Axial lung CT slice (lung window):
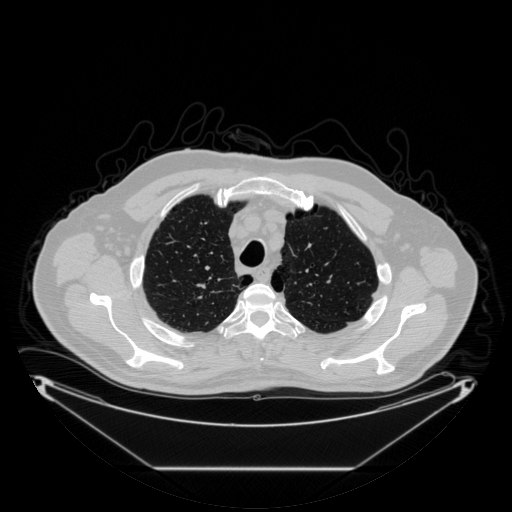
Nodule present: no